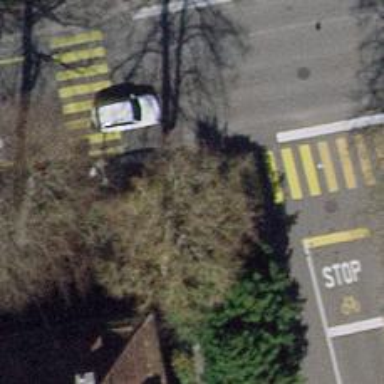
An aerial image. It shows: Kerb barrier.